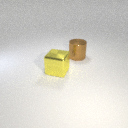
large yellow metal cube to the left of large brown metal cylinder